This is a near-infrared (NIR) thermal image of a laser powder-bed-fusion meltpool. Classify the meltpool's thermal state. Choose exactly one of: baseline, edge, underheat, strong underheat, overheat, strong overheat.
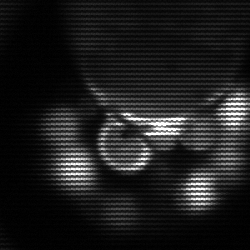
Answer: baseline